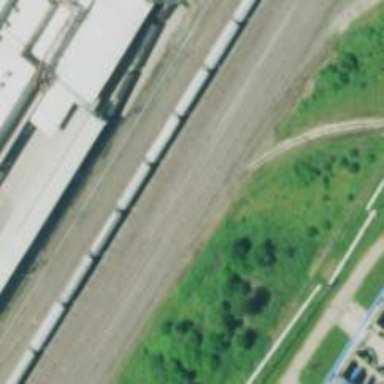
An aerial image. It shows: Railway yard in service.